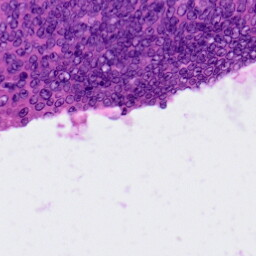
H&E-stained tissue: Colon